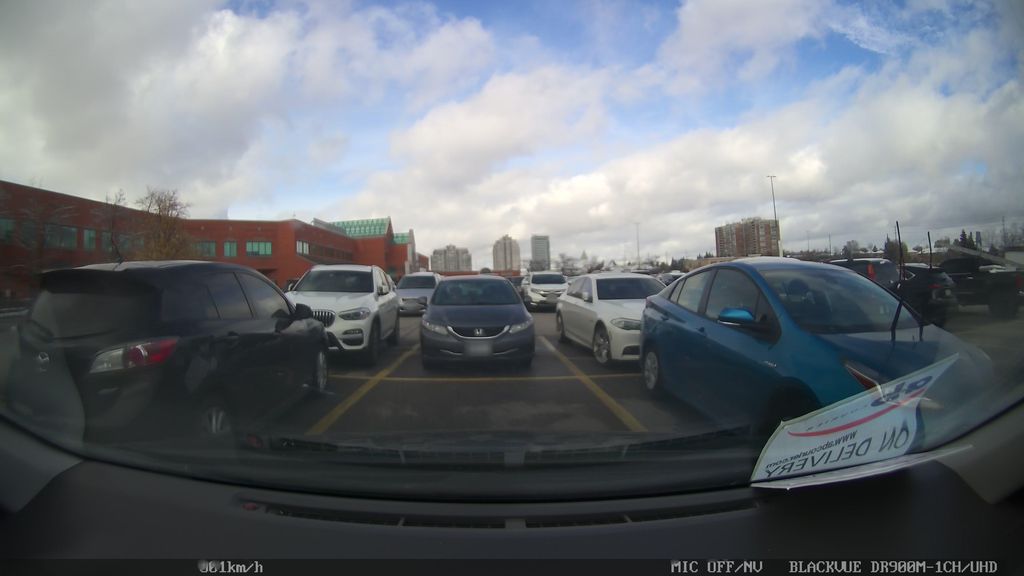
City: toronto